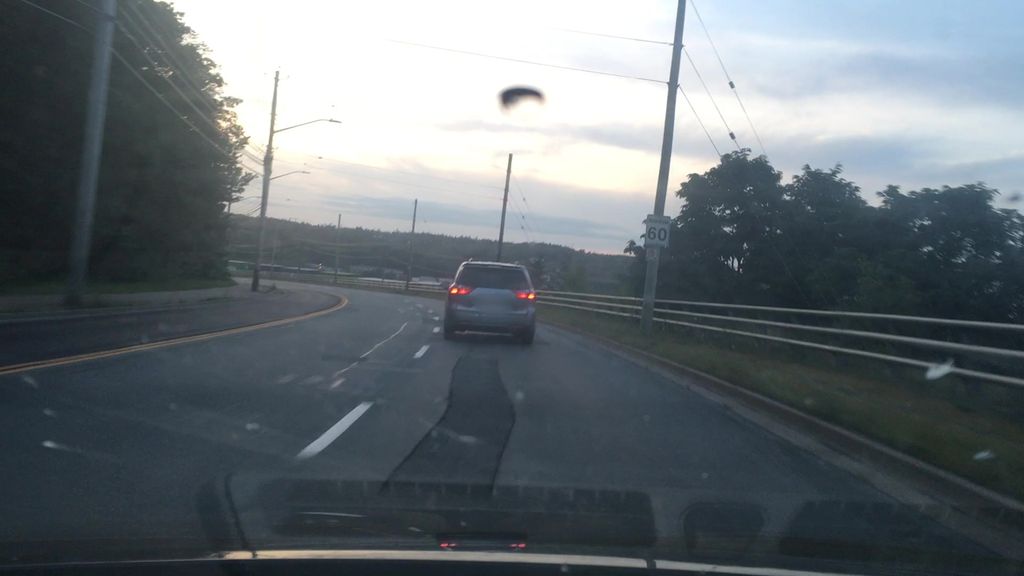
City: halifax